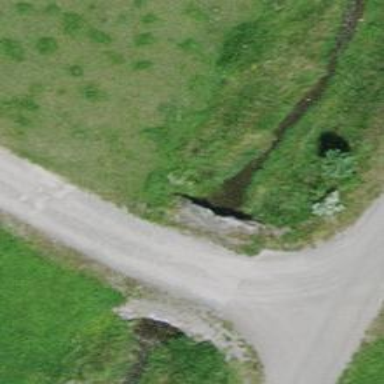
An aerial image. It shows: Drain passing through tunnel.